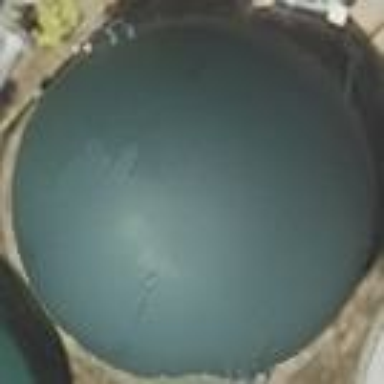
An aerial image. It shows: Building with covered reservoir that serves as generator. The roof of the reservoir is round in shape.